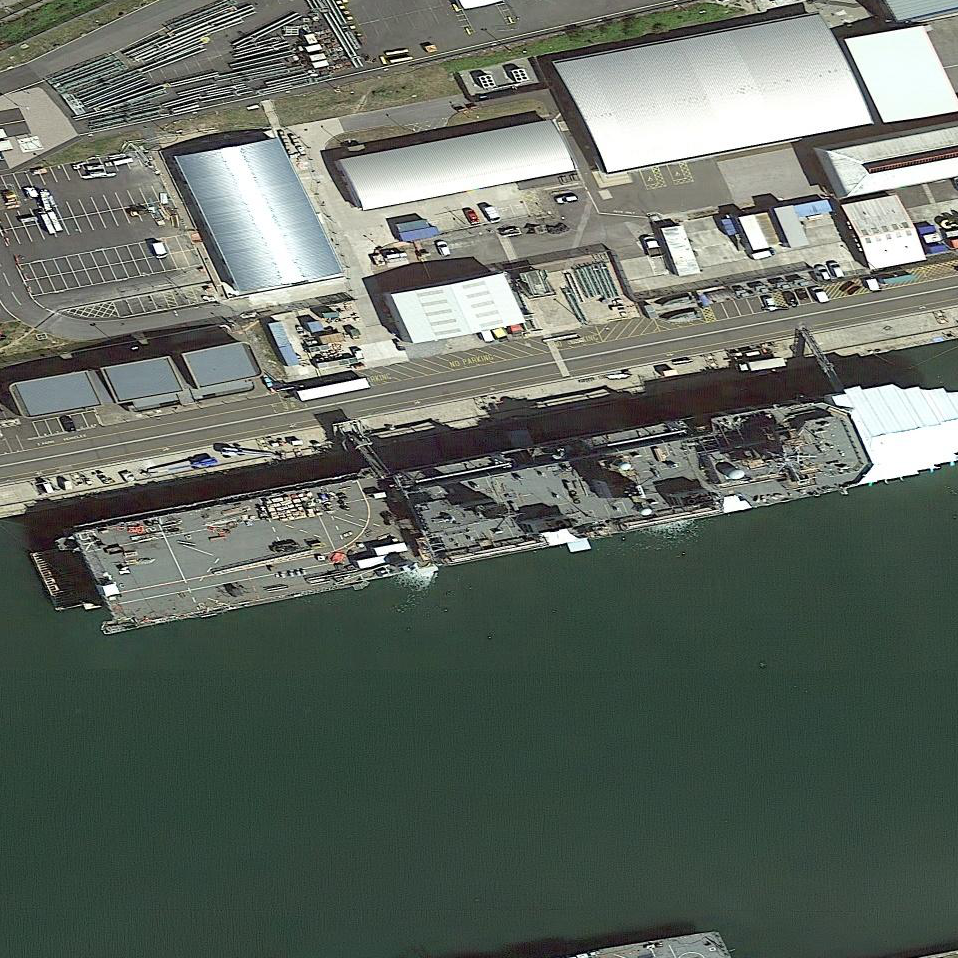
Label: assault